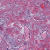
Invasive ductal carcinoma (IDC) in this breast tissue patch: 0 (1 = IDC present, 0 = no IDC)